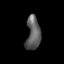
Tissue: lung
Cell type: Myeloid cells
Senescence score: 0.1919
Nuclear area (px): 462
Mean DAPI intensity: 95.182